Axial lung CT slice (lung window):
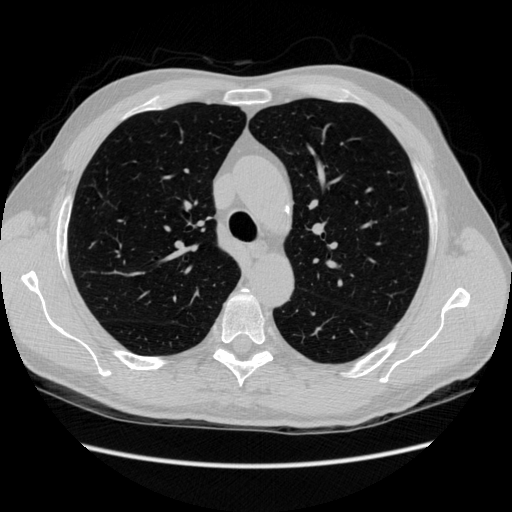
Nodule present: no